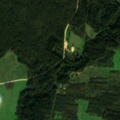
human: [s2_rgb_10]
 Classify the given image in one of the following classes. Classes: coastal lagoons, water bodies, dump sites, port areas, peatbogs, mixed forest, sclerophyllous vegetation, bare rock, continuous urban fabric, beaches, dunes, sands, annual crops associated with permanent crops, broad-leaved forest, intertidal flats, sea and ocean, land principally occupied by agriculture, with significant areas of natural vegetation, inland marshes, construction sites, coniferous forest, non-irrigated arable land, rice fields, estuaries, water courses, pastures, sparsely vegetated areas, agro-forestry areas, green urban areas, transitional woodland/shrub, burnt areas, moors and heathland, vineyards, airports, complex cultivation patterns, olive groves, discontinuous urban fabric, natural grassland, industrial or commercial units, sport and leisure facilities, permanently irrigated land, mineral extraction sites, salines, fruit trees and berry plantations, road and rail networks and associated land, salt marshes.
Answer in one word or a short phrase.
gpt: pastures, land principally occupied by agriculture, with significant areas of natural vegetation, coniferous forest, mixed forest, transitional woodland/shrub